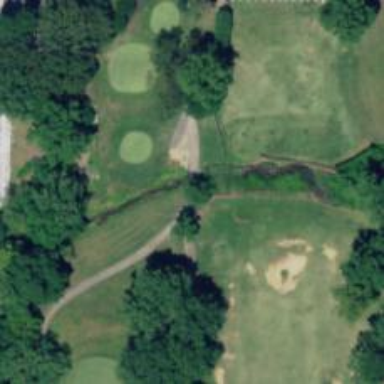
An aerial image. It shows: Pathway for golfing.